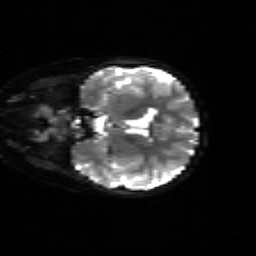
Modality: sbref
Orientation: coronal
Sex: female
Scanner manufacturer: siemens
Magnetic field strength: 3 T
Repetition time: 5 s
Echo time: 0.071 s